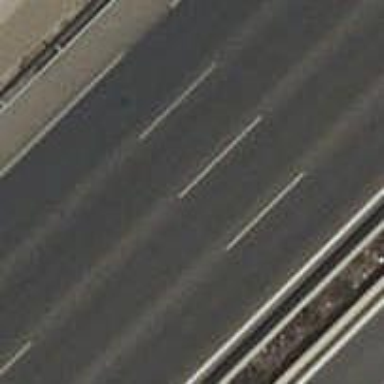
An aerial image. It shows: Asphalt motorway.